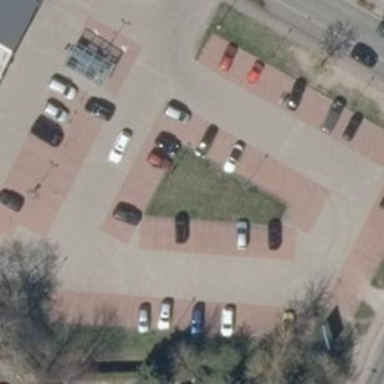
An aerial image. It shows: Parking aisle with paving stones surface.